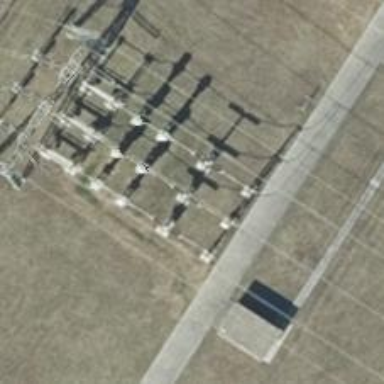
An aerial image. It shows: Outdoor switch with 3 cables.